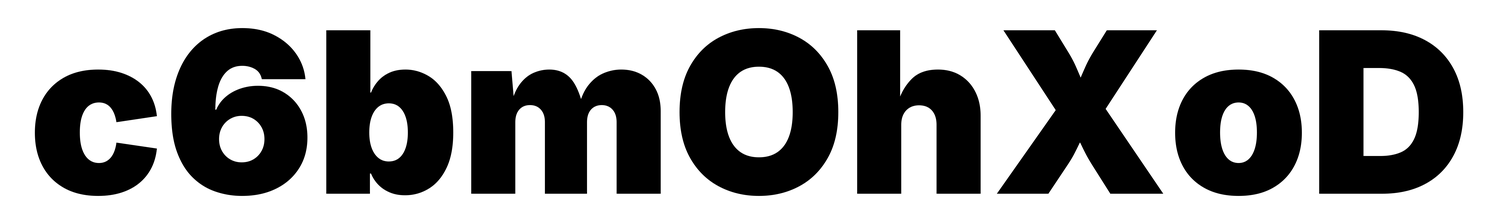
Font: Inter_Black